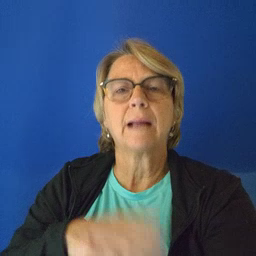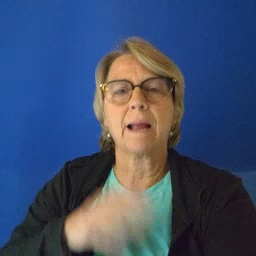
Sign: yes